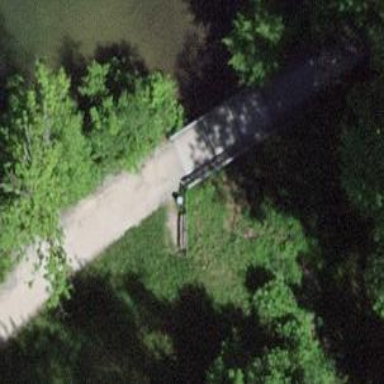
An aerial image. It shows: Footway on bridge.